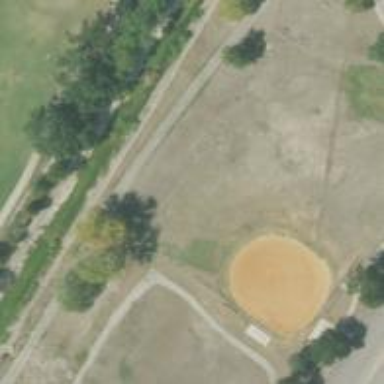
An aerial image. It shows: Softball pitch for leisure and sport activities.